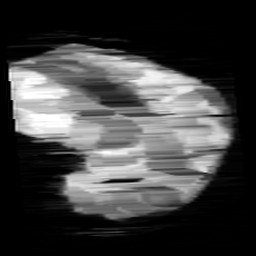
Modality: minIP
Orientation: sagittal
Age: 11
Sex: male
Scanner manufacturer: siemens
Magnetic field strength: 3 T
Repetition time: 0.027 s
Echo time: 0.02 s